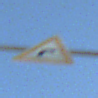
Verkehrszeichen: KurveRechts
Umgebung: Outdoor, Nature
Tageszeit: MorningAfternoon
Wetter: Clear
Licht: Natural
Jahreszeit: Autumn
Kontrast: HighContrast